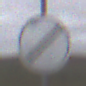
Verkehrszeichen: EndeSaemtlicherBegrenzungen
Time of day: Midday
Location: Outdoor (Nature)
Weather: Overcast
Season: NotSpecified
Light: Natural